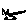
Label: star